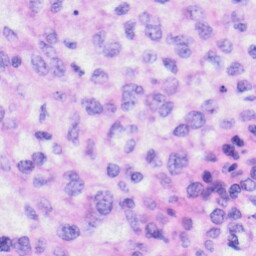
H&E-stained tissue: Liver